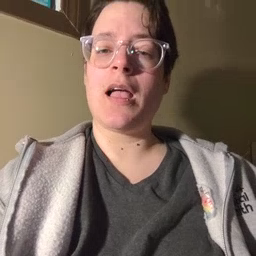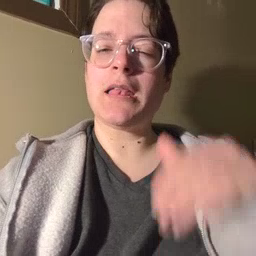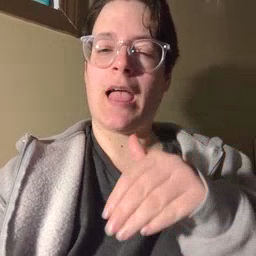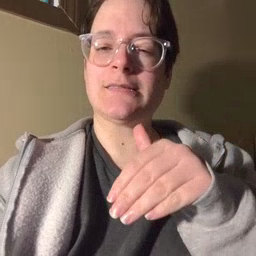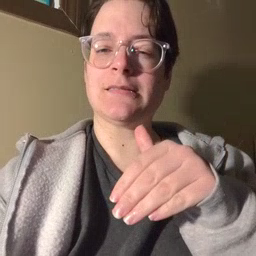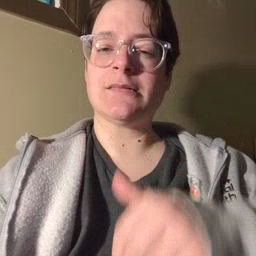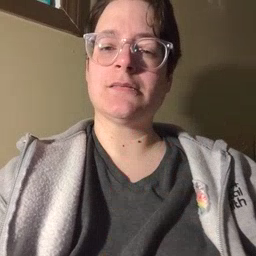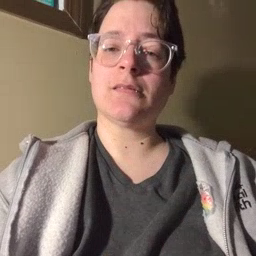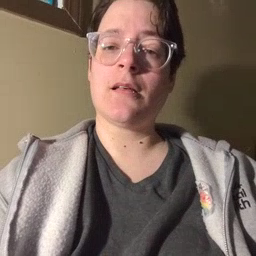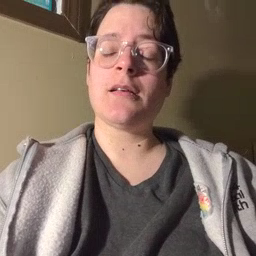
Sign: night